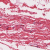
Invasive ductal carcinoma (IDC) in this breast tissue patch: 0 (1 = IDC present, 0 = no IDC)